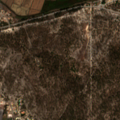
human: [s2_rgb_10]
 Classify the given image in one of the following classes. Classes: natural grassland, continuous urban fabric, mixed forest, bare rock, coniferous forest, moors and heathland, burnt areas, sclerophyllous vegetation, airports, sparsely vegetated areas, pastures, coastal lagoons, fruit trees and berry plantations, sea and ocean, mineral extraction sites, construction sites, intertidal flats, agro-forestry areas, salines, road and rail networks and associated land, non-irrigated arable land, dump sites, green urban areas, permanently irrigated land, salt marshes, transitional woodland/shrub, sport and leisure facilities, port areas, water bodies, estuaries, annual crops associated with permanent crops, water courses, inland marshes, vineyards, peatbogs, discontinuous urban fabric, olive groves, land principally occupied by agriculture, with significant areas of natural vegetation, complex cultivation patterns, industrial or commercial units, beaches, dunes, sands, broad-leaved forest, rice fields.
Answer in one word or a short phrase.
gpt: discontinuous urban fabric, permanently irrigated land, rice fields, coniferous forest